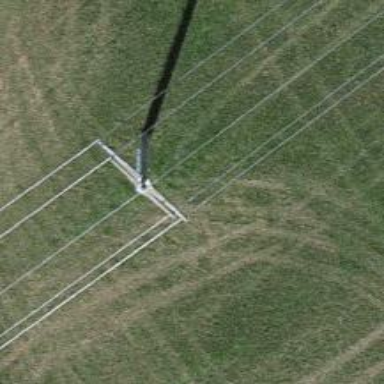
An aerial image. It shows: Power tower.